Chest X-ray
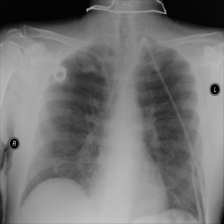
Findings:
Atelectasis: negative
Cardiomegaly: negative
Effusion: negative
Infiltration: negative
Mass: negative
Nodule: negative
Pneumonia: negative
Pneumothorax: negative
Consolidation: negative
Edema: negative
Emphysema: negative
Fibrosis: negative
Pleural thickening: negative
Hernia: negative